Here is the envelope spectrum of one vibration snapshot from a rolling-element bearing, with each characteristic fault-frequency family marked on the frequency axis. Diagnose the bearing from this image, choosing from: normal, inner_race, outer_race, ball.
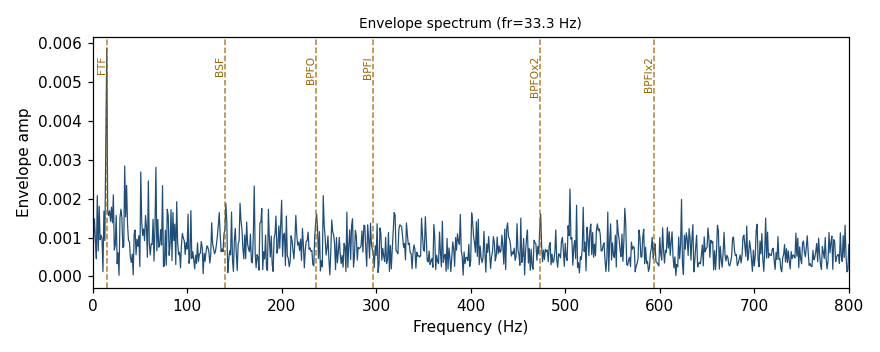
Answer: normal